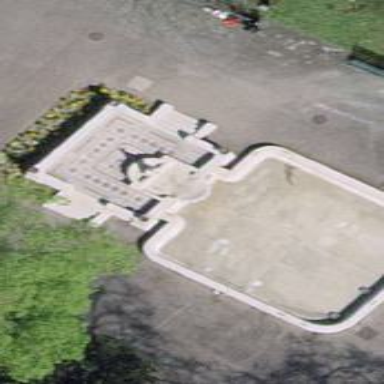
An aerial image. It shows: Fountain set in swimming pool with splash pad. The setting is natural with water features.